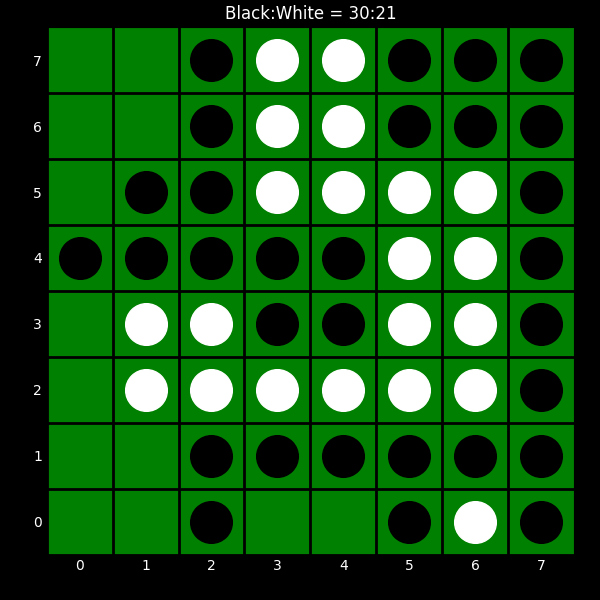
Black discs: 30
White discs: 21